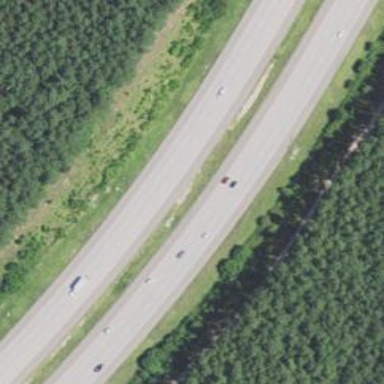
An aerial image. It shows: Motorway.